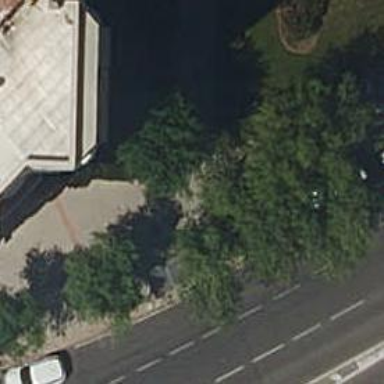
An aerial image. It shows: Road with steps.